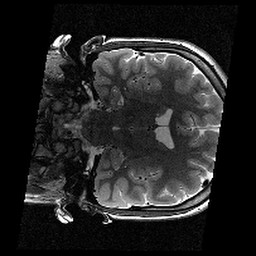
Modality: T2w
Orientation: coronal
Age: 12
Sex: female
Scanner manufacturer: siemens
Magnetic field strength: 3 T
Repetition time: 9.23 s
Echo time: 0.067 s